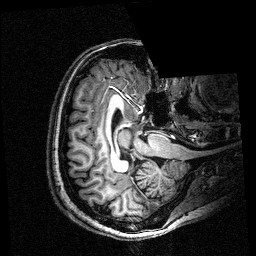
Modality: T1w
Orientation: axial
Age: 23
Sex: female